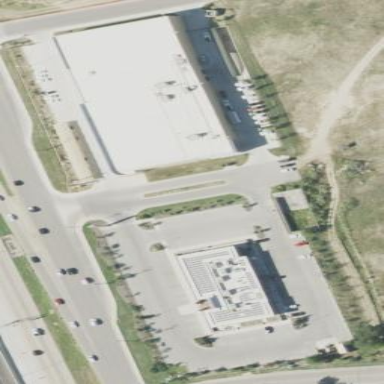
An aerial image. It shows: Retail area.